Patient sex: M
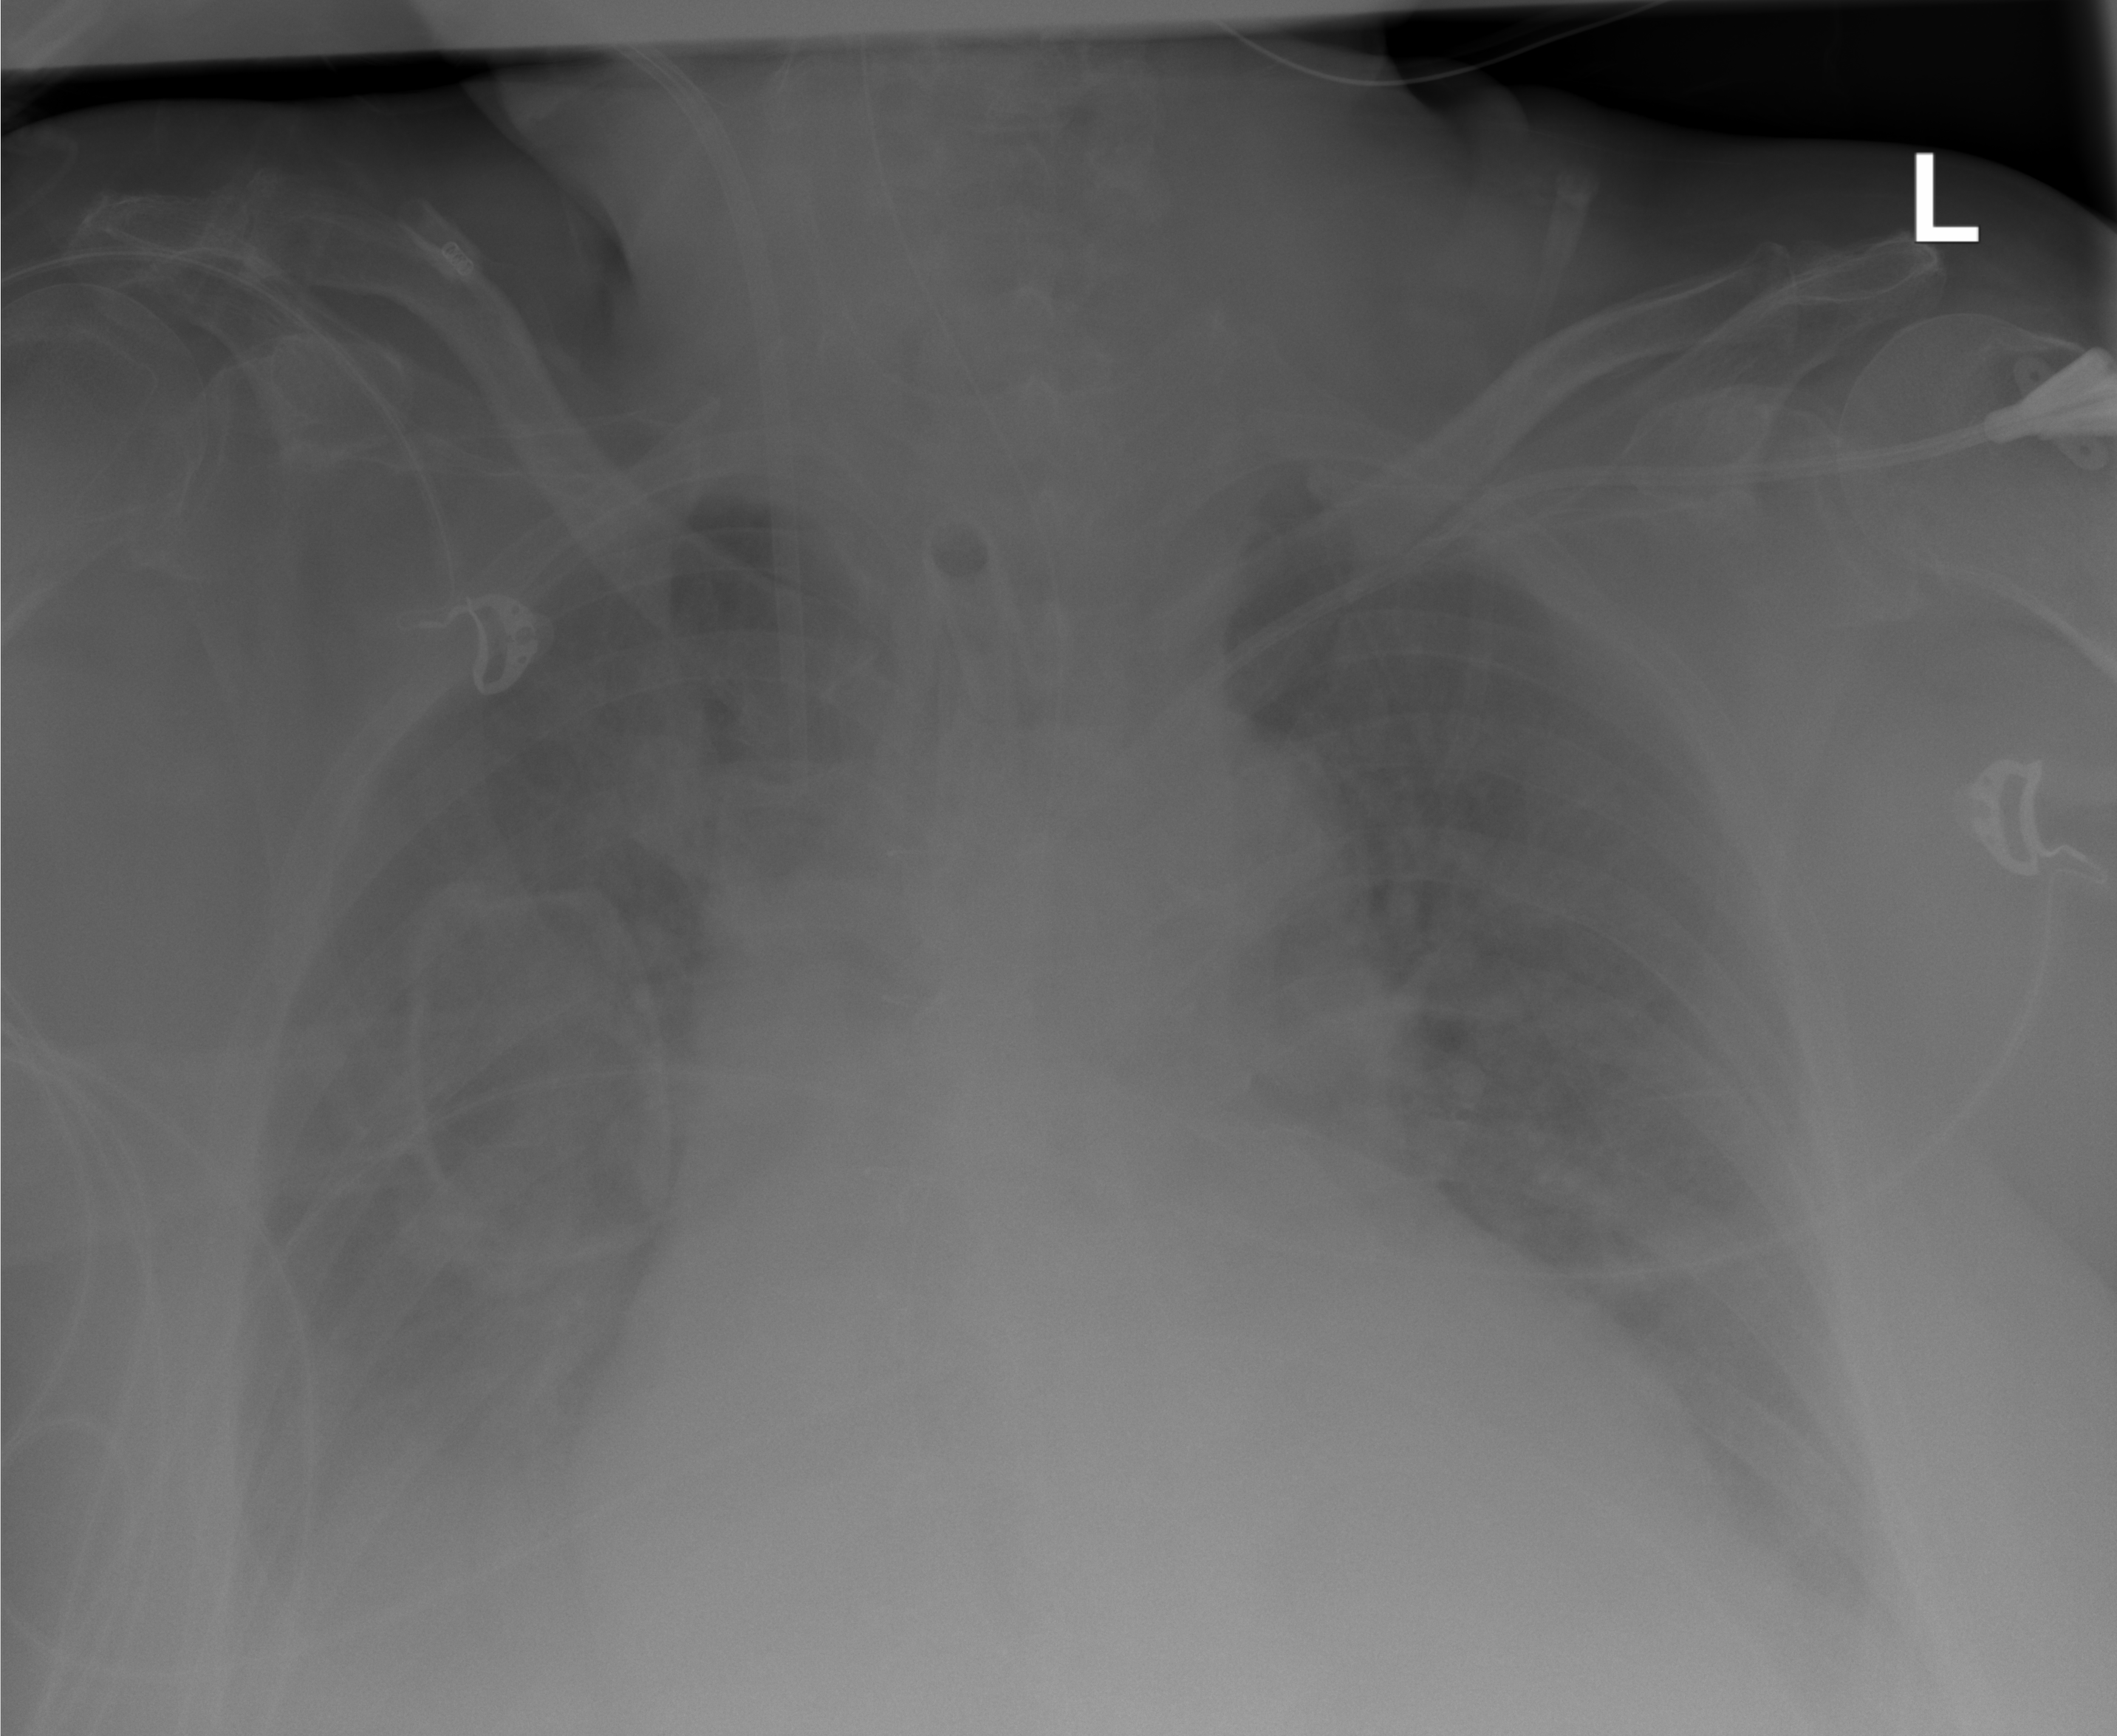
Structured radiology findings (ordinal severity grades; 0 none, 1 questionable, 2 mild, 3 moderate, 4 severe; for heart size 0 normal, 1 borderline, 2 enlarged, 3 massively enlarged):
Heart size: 2
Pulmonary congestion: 3
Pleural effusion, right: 2
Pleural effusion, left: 2
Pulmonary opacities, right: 1
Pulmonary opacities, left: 1
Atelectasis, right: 2
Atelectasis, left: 2